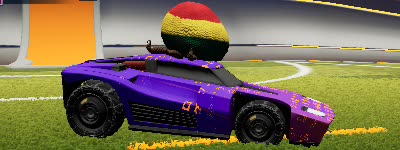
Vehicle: breakout